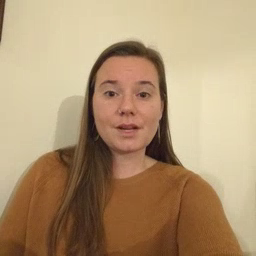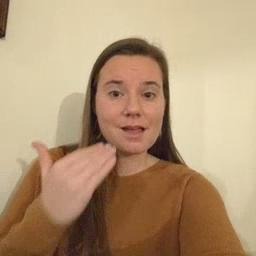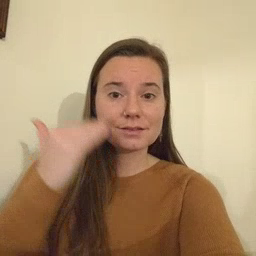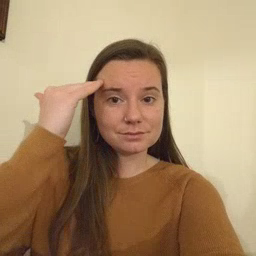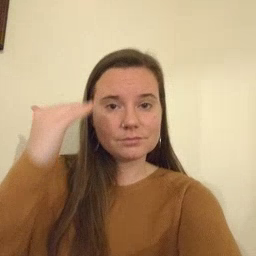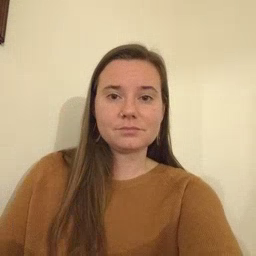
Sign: head